Question: I'm very-very new to winapi and c++ but I need to make text field with thin border and rounded corners. I can't find this style in winapi reference: <URL>
Neither in simple window styles nor in extended. The only adequate border which I've found is WS_EX_CLIENTEDGE but it's not what I need. Here is the pic to show current and desired look:

So what should I do to make this fancy border?
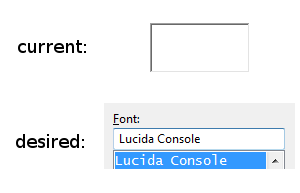
Answer: This is not a per-window style problem. The "desired" window has all of its default styles set. The difference is that it is with visual styles. Your "current" window is using the "Classic" theme (in other words, not themed).
The standard fix for this is to include a manifest with your application that opts you into using version 6 of the Common Controls library--the one that supports theming. It is opt-in for safety reasons, so that only applications prepared to handle themed controls get them.
If you are using Visual Studio, you can request that the linker automatically embed the required manifest into your application. Place the following line of code in your precompiled header or equivalent:
'''
#pragma comment(linker,""/manifestdependency:type='win32' name='Microsoft.Windows.Common-Controls' version='6.0.0.0' processorArchitecture='*' publicKeyToken='6595b64144ccf1df' language='*'"")
'''
Alternatively, you can create the manifest file in the proper format and include it in your build process manually. You can even enable theming programmatically, but that's unnecessary in this case. You want it on for the whole application, so just use a manifest.
More information can be found in the documentation: <URL>